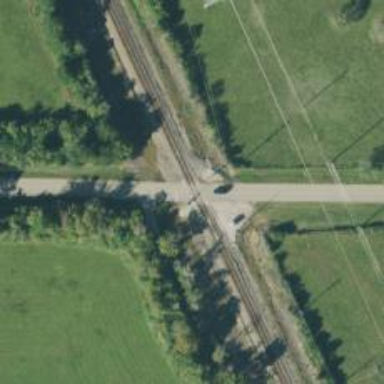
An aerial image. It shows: Level crossing with both lights and saltire in place.